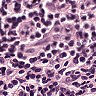
Metastatic tissue present: no